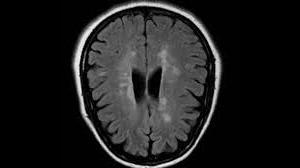
Label: notumor